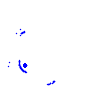
Particle: electron